Field crop: tomato
Growth stage: 2
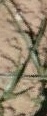
Species: cyperus